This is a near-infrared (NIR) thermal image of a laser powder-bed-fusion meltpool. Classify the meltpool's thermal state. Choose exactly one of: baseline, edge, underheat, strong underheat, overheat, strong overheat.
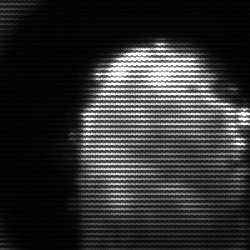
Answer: baseline